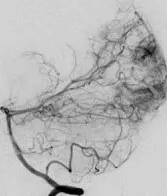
C. Lateral vertebral angiogram demonstrated that the AVM was fed by the left posterior cerebral artery as well as the left middle cerebral artery.
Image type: radiology (x_ray)